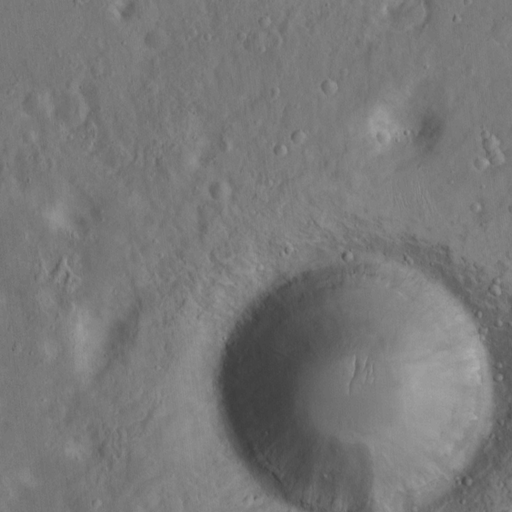
Classes present: Background, Cone